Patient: sex M, age 36
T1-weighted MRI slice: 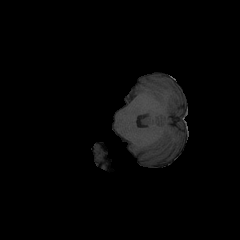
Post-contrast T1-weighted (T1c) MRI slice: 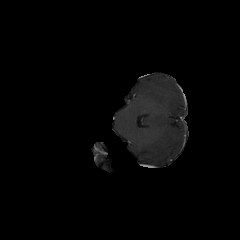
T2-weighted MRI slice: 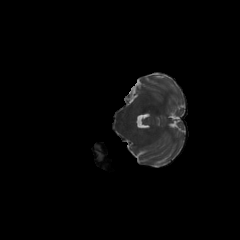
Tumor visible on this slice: no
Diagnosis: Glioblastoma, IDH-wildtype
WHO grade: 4